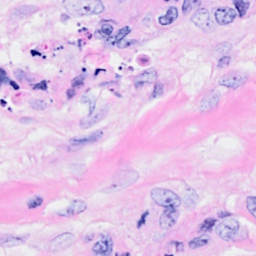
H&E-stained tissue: Breast